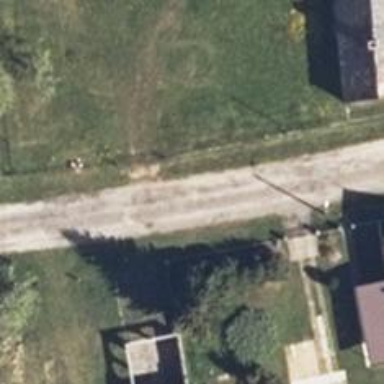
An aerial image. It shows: Residential road.